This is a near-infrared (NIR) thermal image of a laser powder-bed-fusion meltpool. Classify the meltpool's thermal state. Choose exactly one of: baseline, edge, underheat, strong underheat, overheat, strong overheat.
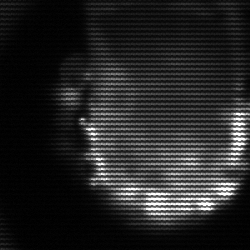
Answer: baseline